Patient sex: M
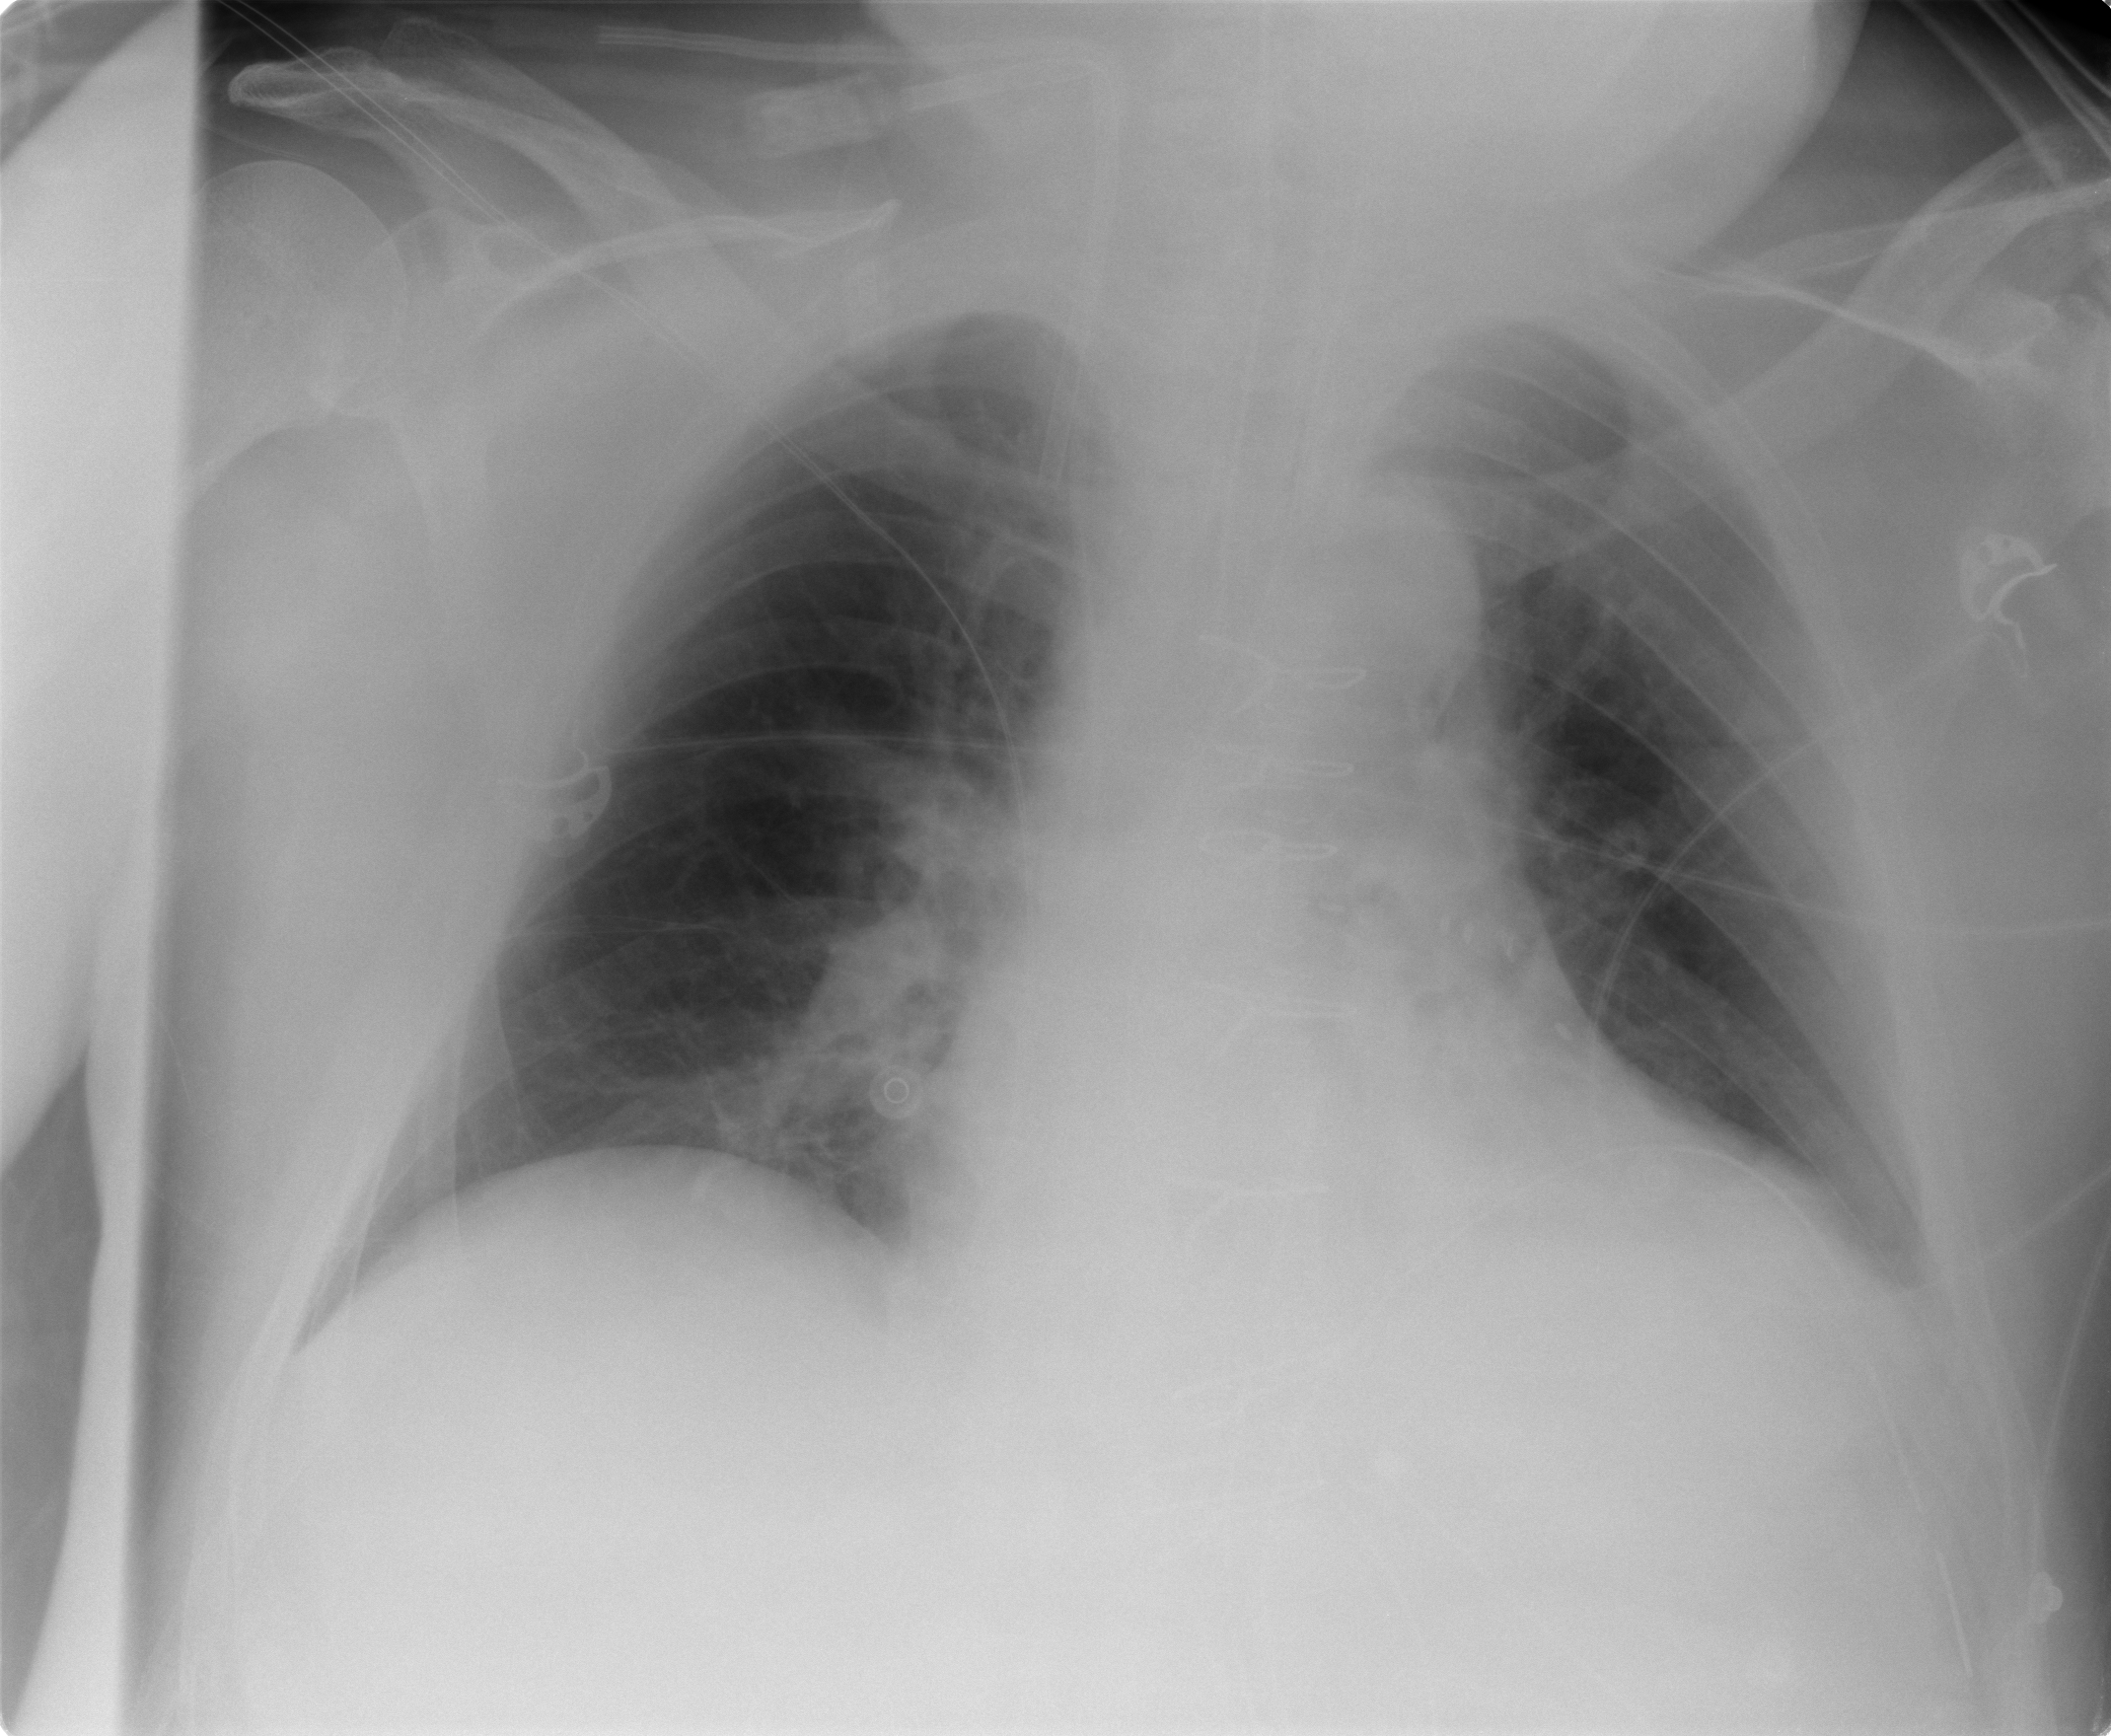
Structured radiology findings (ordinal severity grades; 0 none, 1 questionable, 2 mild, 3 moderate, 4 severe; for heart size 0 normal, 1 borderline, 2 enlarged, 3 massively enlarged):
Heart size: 0
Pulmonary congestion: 0
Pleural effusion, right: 0
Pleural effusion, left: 1
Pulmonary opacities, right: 0
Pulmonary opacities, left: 0
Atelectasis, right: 0
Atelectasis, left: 2